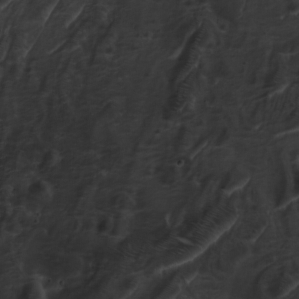
Label: non_frost